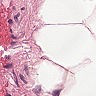
Metastatic tissue present: no